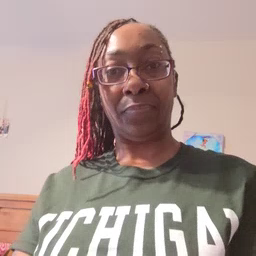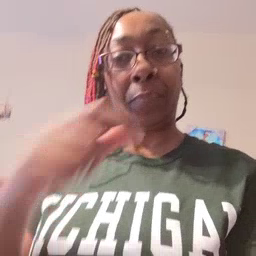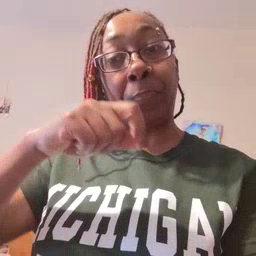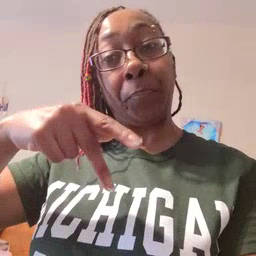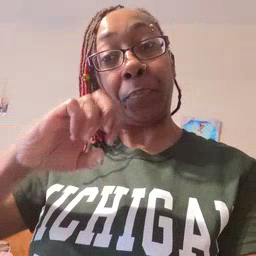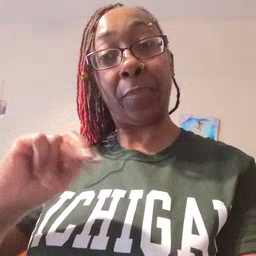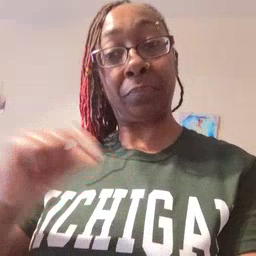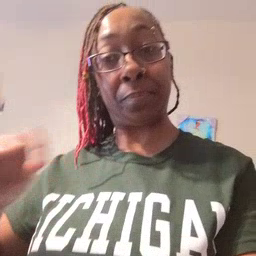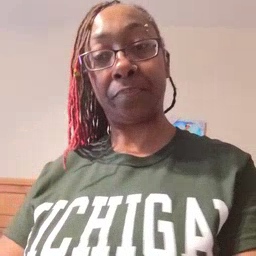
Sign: pen